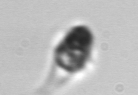
Label: Mesodinium